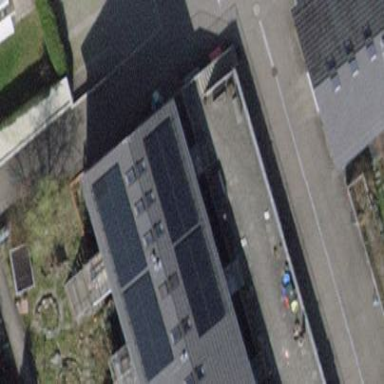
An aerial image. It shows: Terrace building.